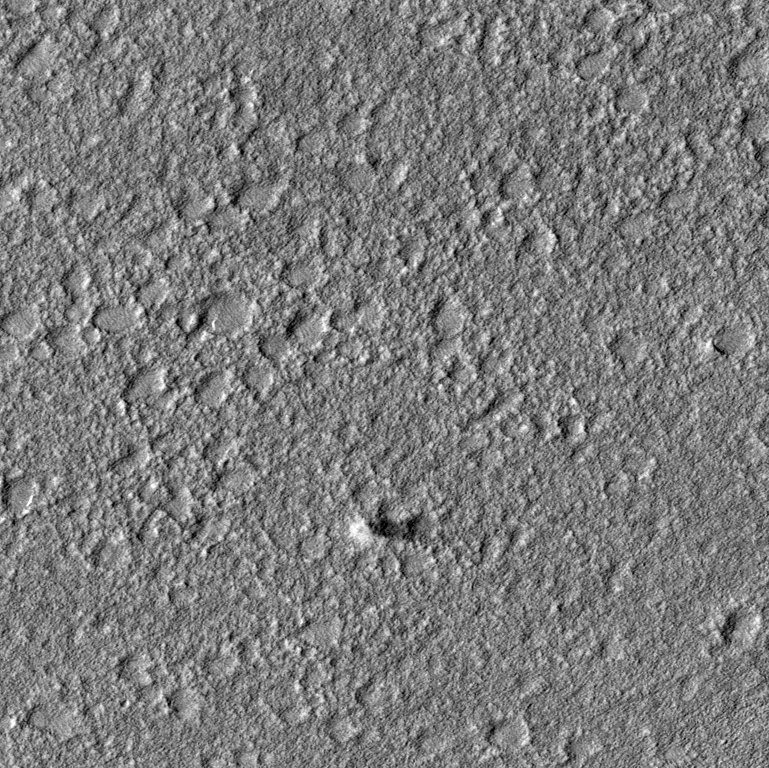
Label: dustdevil